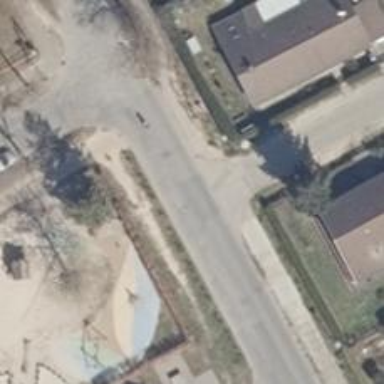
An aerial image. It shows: Residential road with asphalt surface and no sidewalk.